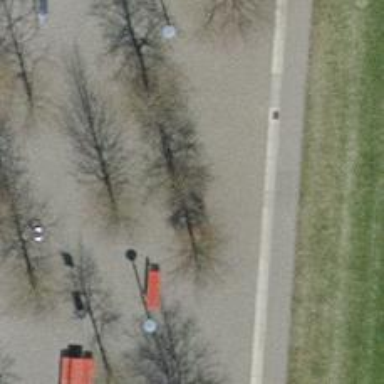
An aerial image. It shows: Urban tree with broadleaved foliage. It belongs to the genus Fagus.